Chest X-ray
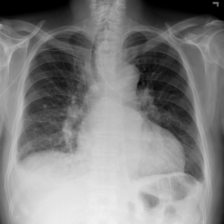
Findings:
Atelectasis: positive
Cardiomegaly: positive
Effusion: positive
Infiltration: negative
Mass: negative
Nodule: negative
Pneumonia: negative
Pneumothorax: positive
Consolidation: negative
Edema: negative
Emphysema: negative
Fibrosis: negative
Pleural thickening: negative
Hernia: negative